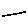
Label: line